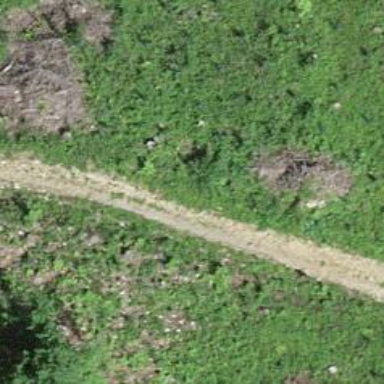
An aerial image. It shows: Unpaved path.